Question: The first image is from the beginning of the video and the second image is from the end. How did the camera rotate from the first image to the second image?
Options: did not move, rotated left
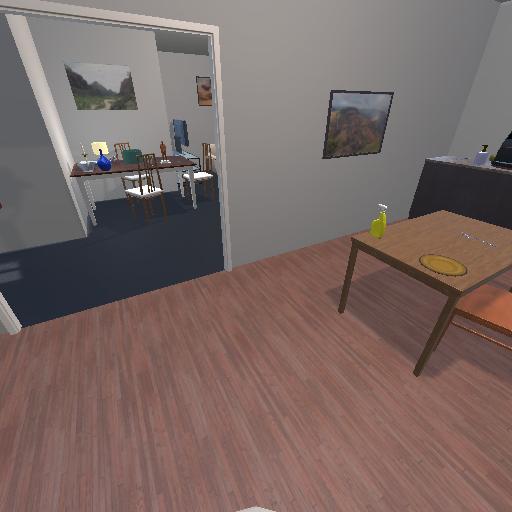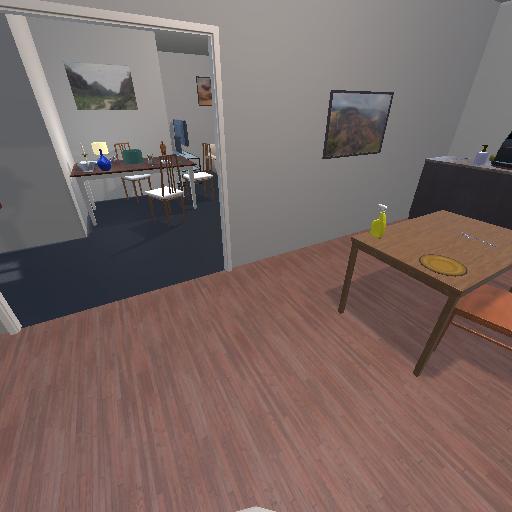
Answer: did not move